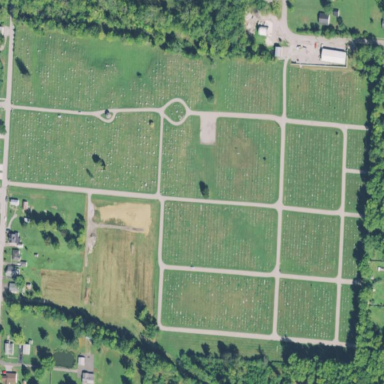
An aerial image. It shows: Cemetery.